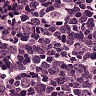
Metastatic tissue present: no